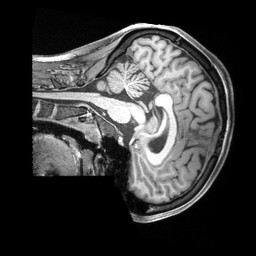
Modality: T1w
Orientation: sagittal
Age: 24
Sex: female
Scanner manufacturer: siemens
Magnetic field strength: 3 T
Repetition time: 2.4 s
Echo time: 0.00226 s